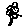
Label: flower